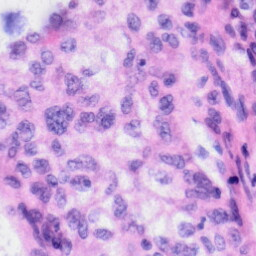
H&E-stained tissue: Liver